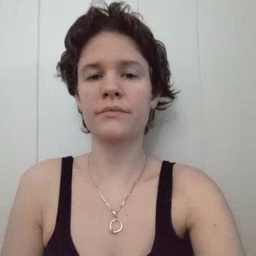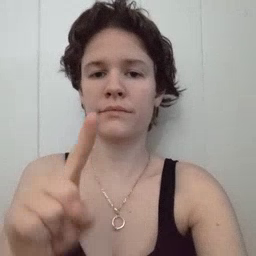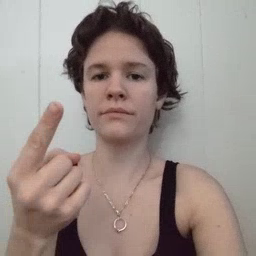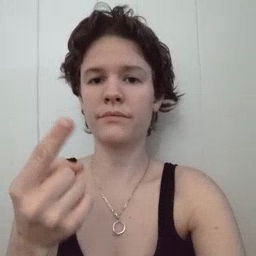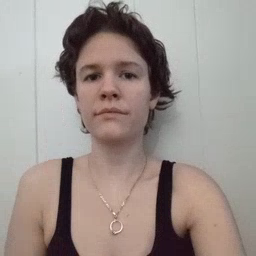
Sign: first